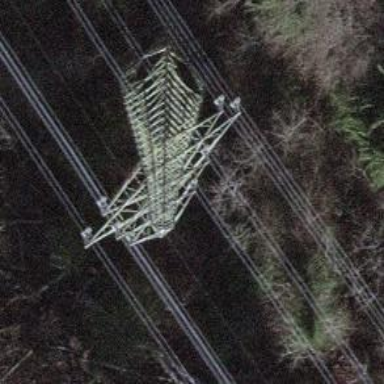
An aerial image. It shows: Lattice structure tower used for power distribution.